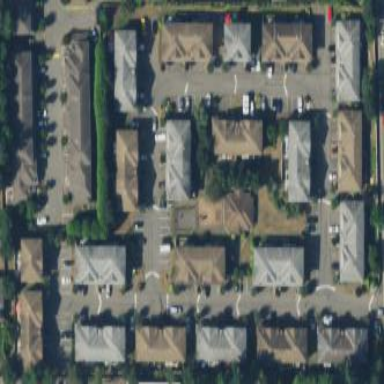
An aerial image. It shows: Condominium in residential area.